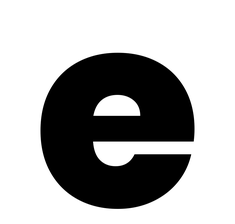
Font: Poppins-ExtraBold